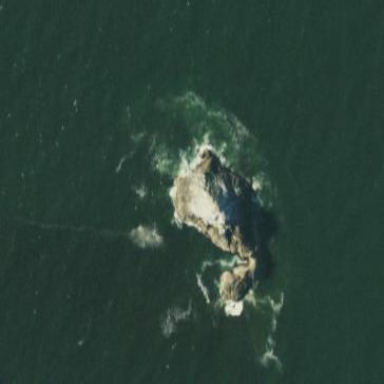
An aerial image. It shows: Natural rock reef.